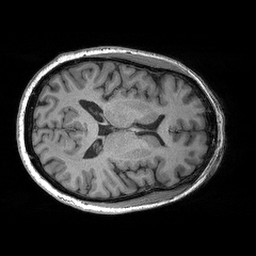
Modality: T1w
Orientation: axial
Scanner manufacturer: siemens
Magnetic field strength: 3 T
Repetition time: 2.3 s
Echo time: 0.00298 s